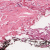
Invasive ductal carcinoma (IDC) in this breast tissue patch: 0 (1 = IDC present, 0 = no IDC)